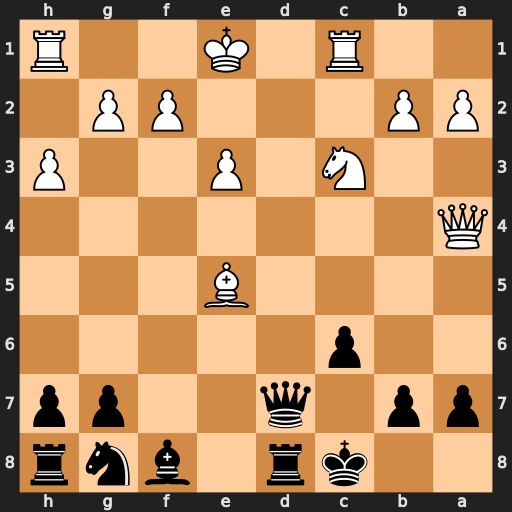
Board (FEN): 2kr1bnr/pp1q2pp/2p5/4B3/Q7/2N1P2P/PP3PP1/2R1K2R
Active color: b
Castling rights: K
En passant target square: -
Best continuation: Qd2+ Kf1 Qxc1+